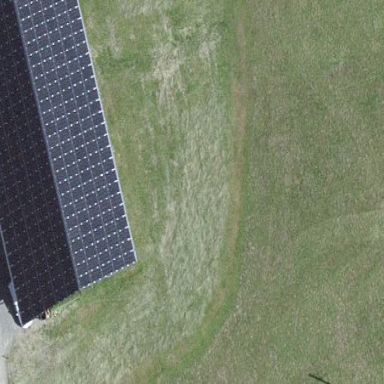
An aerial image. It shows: Solar photovoltaic panel generator.